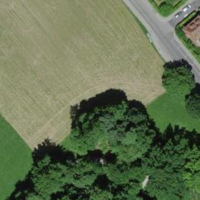
EUNIS habitat code: 41
Species observed at this site:
Corylus avellana